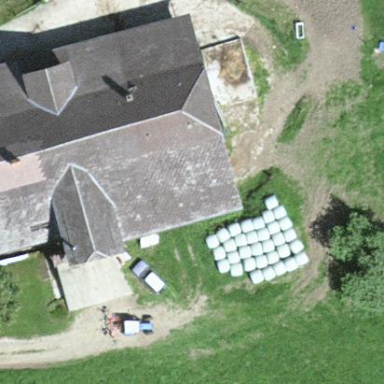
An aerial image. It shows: Farm building.